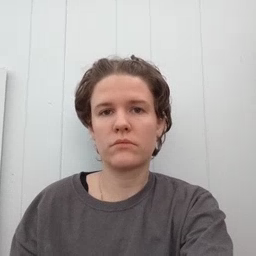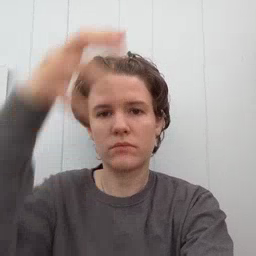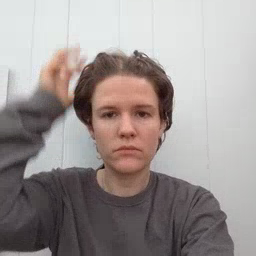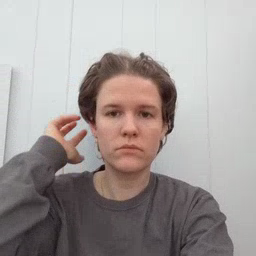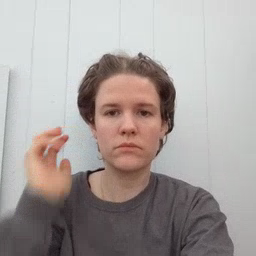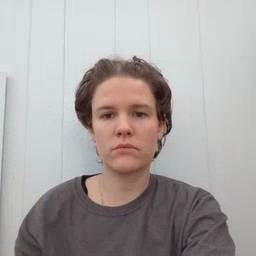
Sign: lion